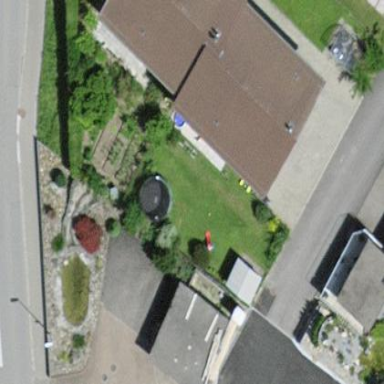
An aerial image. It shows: Simple and straightforward house.